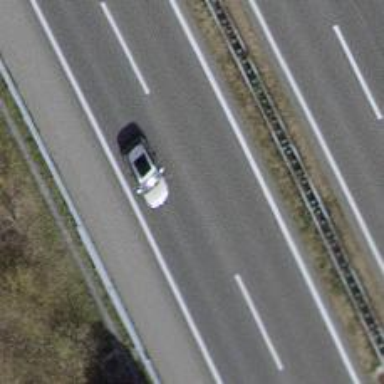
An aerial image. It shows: Motorway.